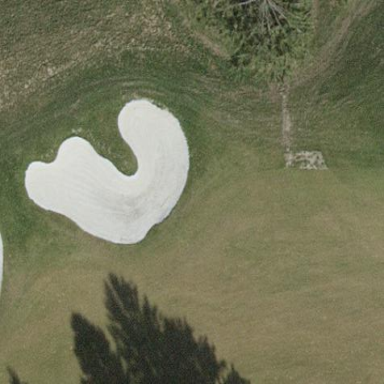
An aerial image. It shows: Golf bunker filled with sandy terrain.